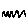
Label: zigzag